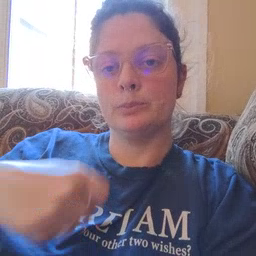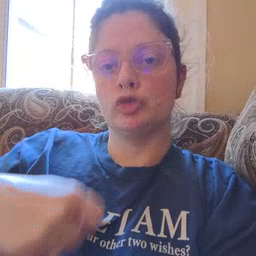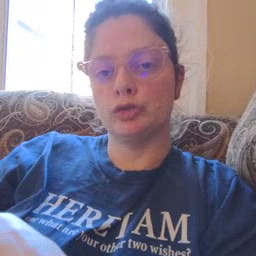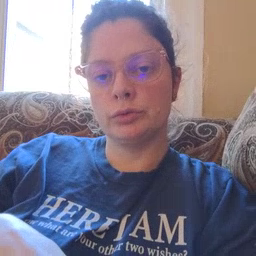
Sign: zipper